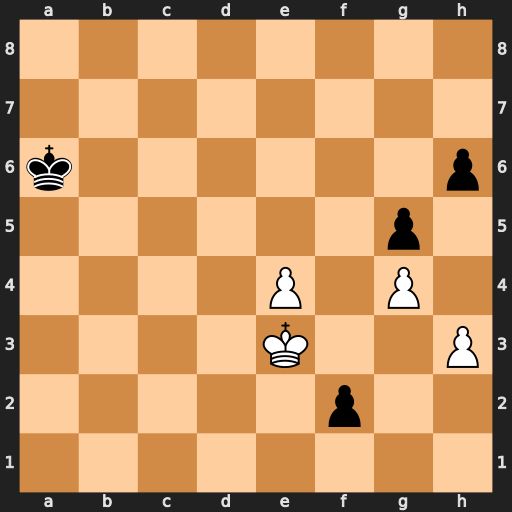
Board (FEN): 8/8/k6p/6p1/4P1P1/4K2P/5p2/8
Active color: w
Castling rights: -
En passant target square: -
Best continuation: Kxf2 Kb5 Ke2